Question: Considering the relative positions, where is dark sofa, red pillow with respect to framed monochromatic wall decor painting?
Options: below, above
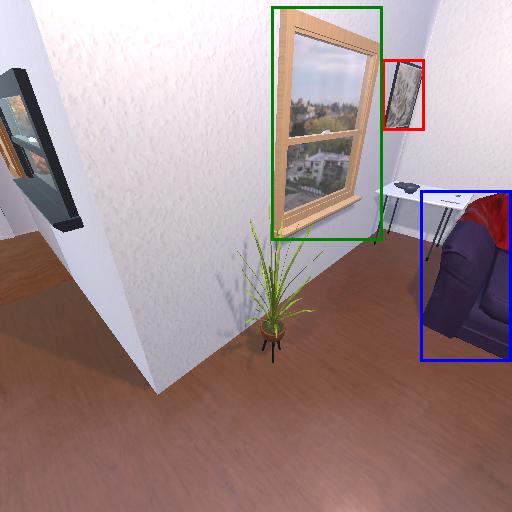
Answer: below